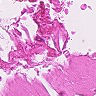
Metastatic tissue present: no